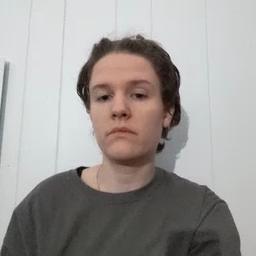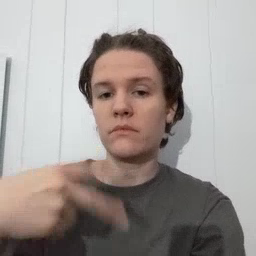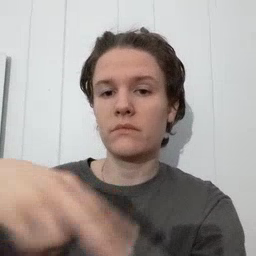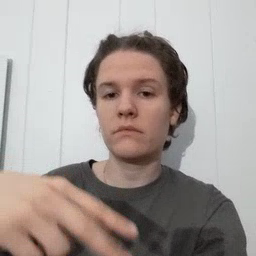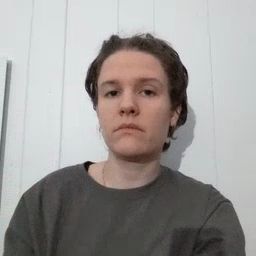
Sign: dance